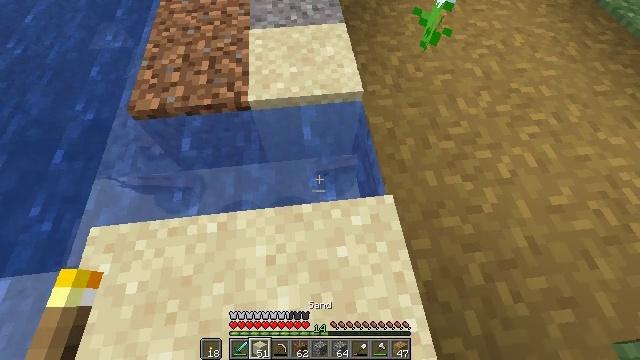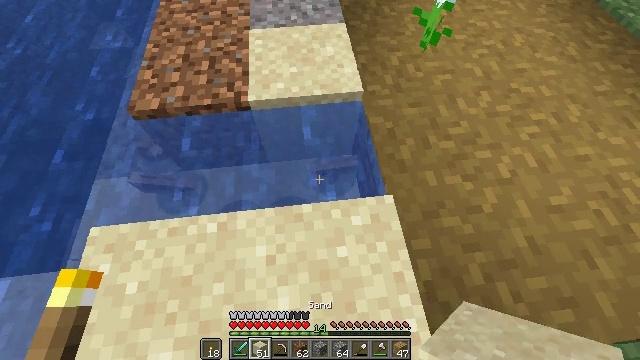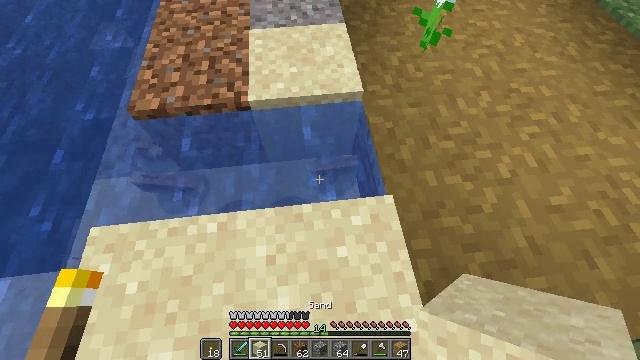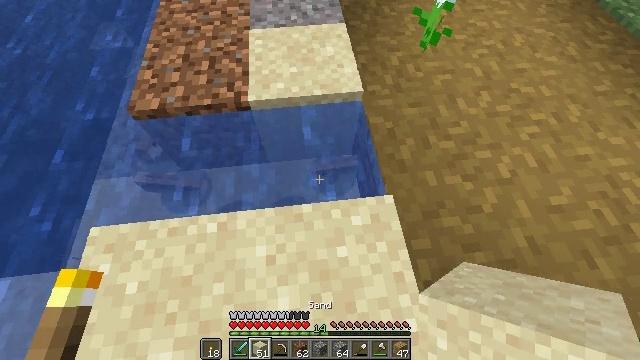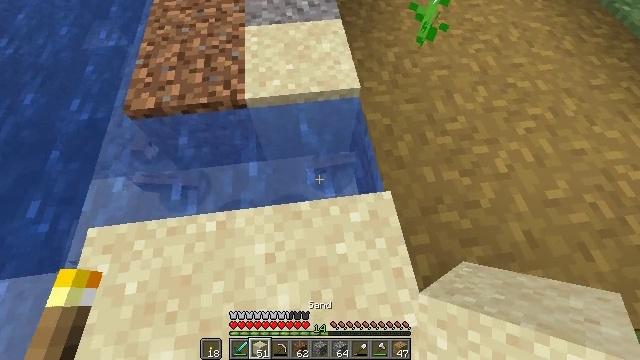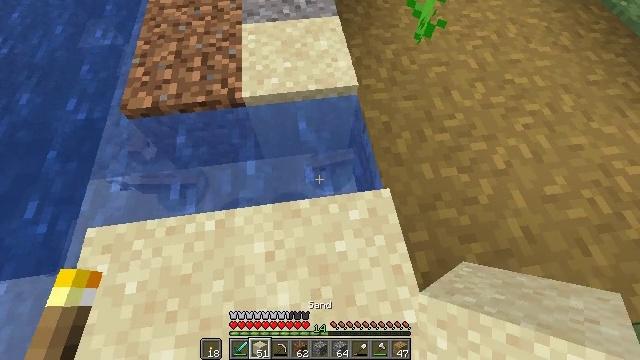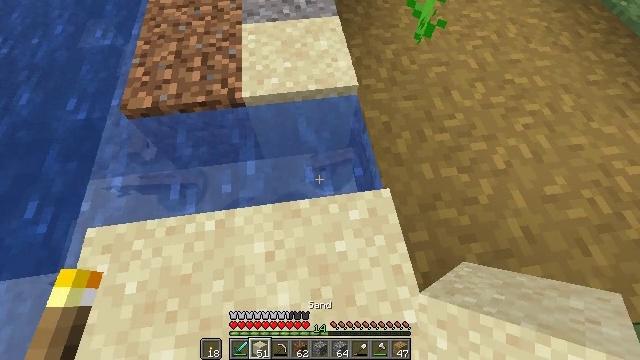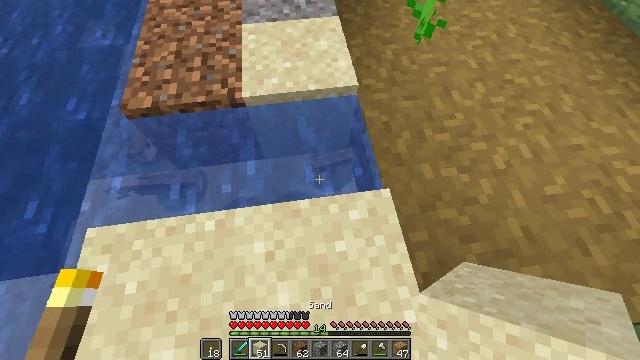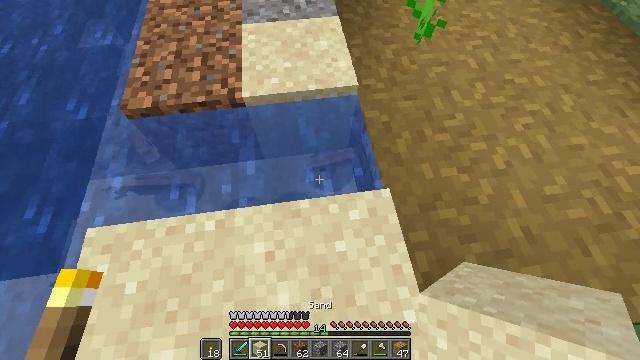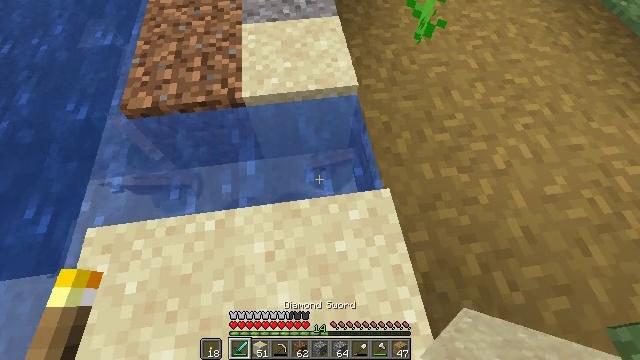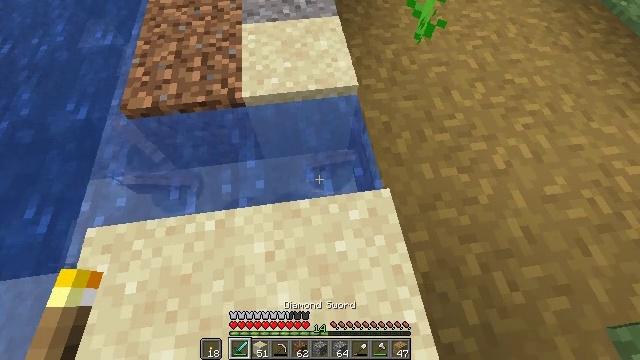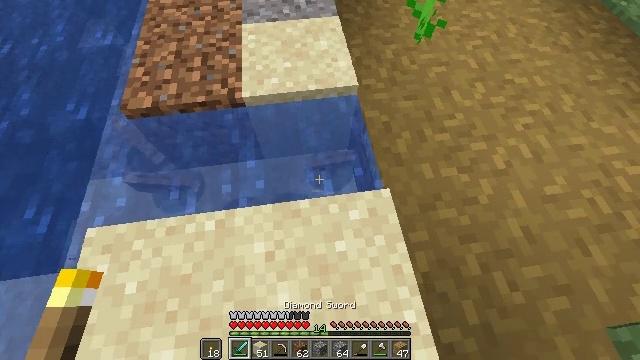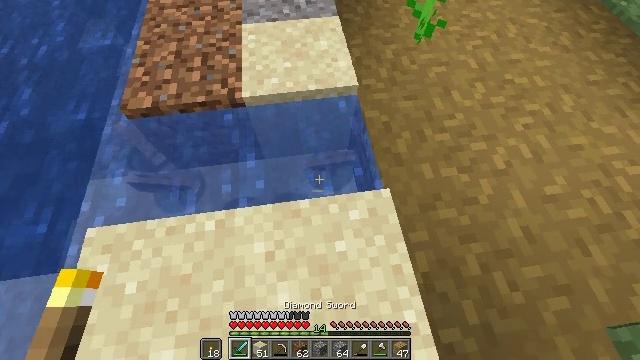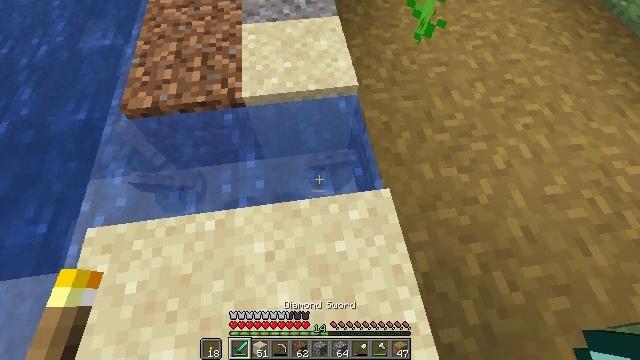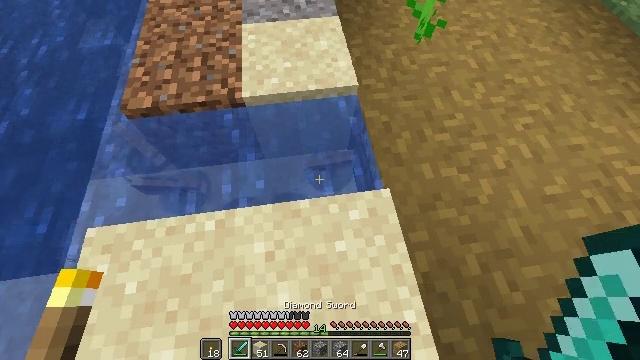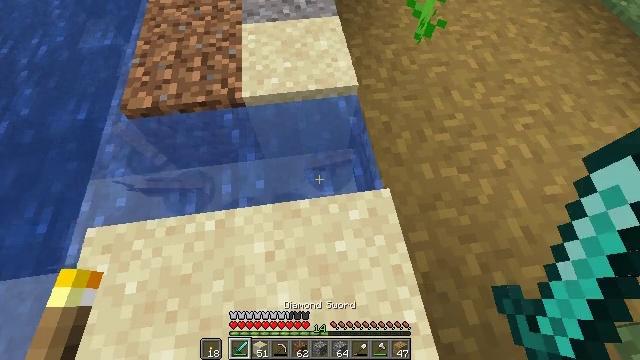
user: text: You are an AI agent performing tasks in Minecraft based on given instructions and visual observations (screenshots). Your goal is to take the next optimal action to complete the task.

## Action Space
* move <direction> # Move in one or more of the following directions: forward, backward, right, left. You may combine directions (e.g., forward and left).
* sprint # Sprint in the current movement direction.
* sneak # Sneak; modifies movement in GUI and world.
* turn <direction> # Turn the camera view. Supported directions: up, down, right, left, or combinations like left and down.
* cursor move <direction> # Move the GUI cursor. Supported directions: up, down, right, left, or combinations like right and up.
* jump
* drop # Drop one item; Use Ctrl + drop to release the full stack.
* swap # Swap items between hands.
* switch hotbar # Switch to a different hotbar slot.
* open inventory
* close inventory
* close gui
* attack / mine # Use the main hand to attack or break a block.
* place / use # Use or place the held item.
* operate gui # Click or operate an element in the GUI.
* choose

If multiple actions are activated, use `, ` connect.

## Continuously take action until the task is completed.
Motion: motion action
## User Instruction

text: Kill the cod.
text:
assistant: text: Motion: no_op
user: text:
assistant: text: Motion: no_op
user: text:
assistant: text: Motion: no_op
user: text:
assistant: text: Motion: no_op
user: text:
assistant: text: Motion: no_op
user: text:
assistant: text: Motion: no_op
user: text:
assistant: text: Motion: no_op
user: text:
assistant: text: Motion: no_op
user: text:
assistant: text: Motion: no_op
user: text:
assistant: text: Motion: no_op
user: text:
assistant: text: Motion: no_op
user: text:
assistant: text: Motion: no_op
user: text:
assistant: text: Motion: no_op
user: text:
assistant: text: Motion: no_op
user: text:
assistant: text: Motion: no_op
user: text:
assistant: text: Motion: turn right
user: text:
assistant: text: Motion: turn right
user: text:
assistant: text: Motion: no_op
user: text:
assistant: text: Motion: attack / mine
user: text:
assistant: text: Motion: attack / mine
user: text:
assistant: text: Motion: attack / mine
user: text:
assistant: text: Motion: attack / mine
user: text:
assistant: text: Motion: attack / mine
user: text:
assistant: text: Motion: attack / mine